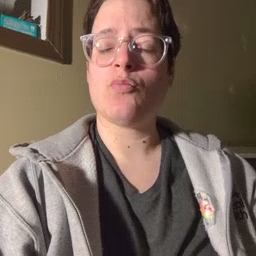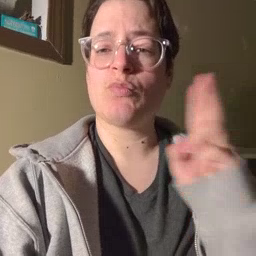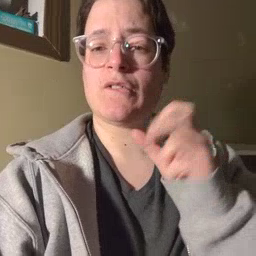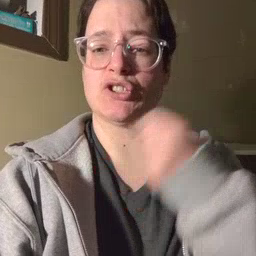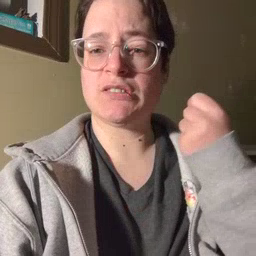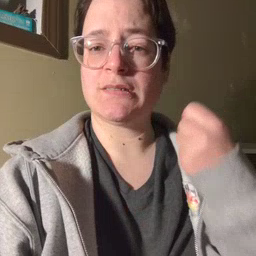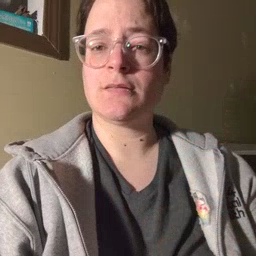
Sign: refrigerator